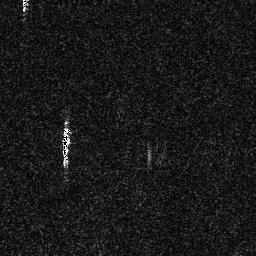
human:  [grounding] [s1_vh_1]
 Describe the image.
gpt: In the satellite image, there is  <ref>1 small ship </ref> <box>[[23, 48, 27, 64, 0]]</box> located at left.